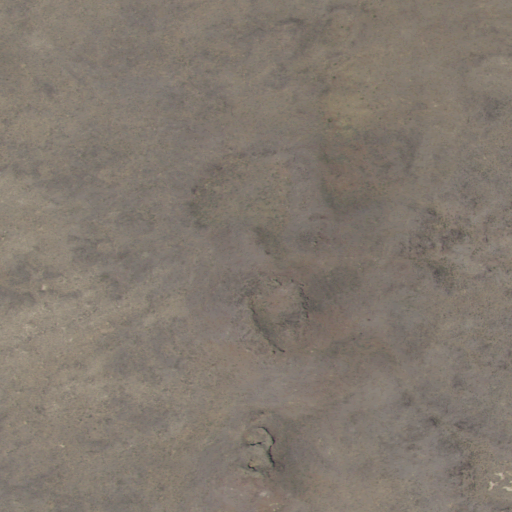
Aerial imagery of mountain in Idaho named Rock Butte containing only grassland